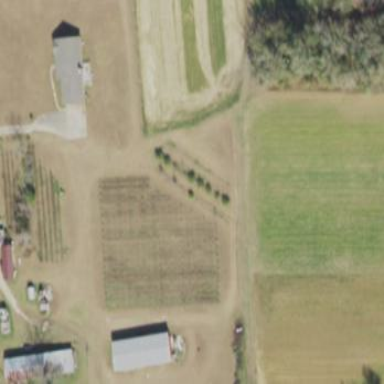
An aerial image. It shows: Plant nursery specializing in trees.